Field crop: maize
Growth stage: 2
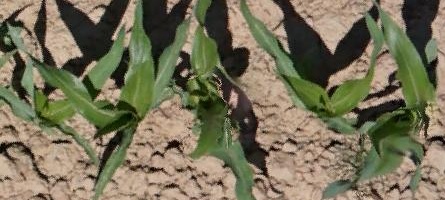
Species: maize